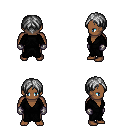
a pixel art fantasy rpg character, male body template, human, dark skin, gray robe, teal pants, gray parted hairstyle, metal gloves, four views (front, back, left, right), 2x2 character sprite sheet, small pixel art, hard edges, no anti-aliasing